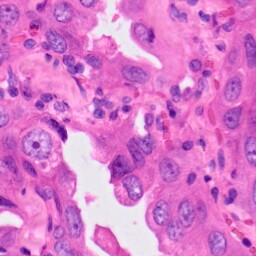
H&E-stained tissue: Lung